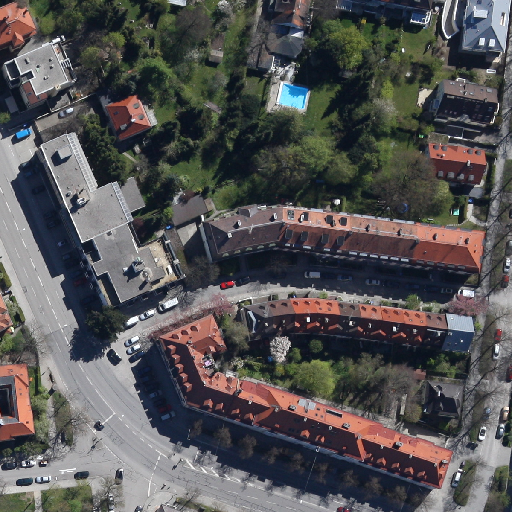
Referring expression: bikeway along with tree